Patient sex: M
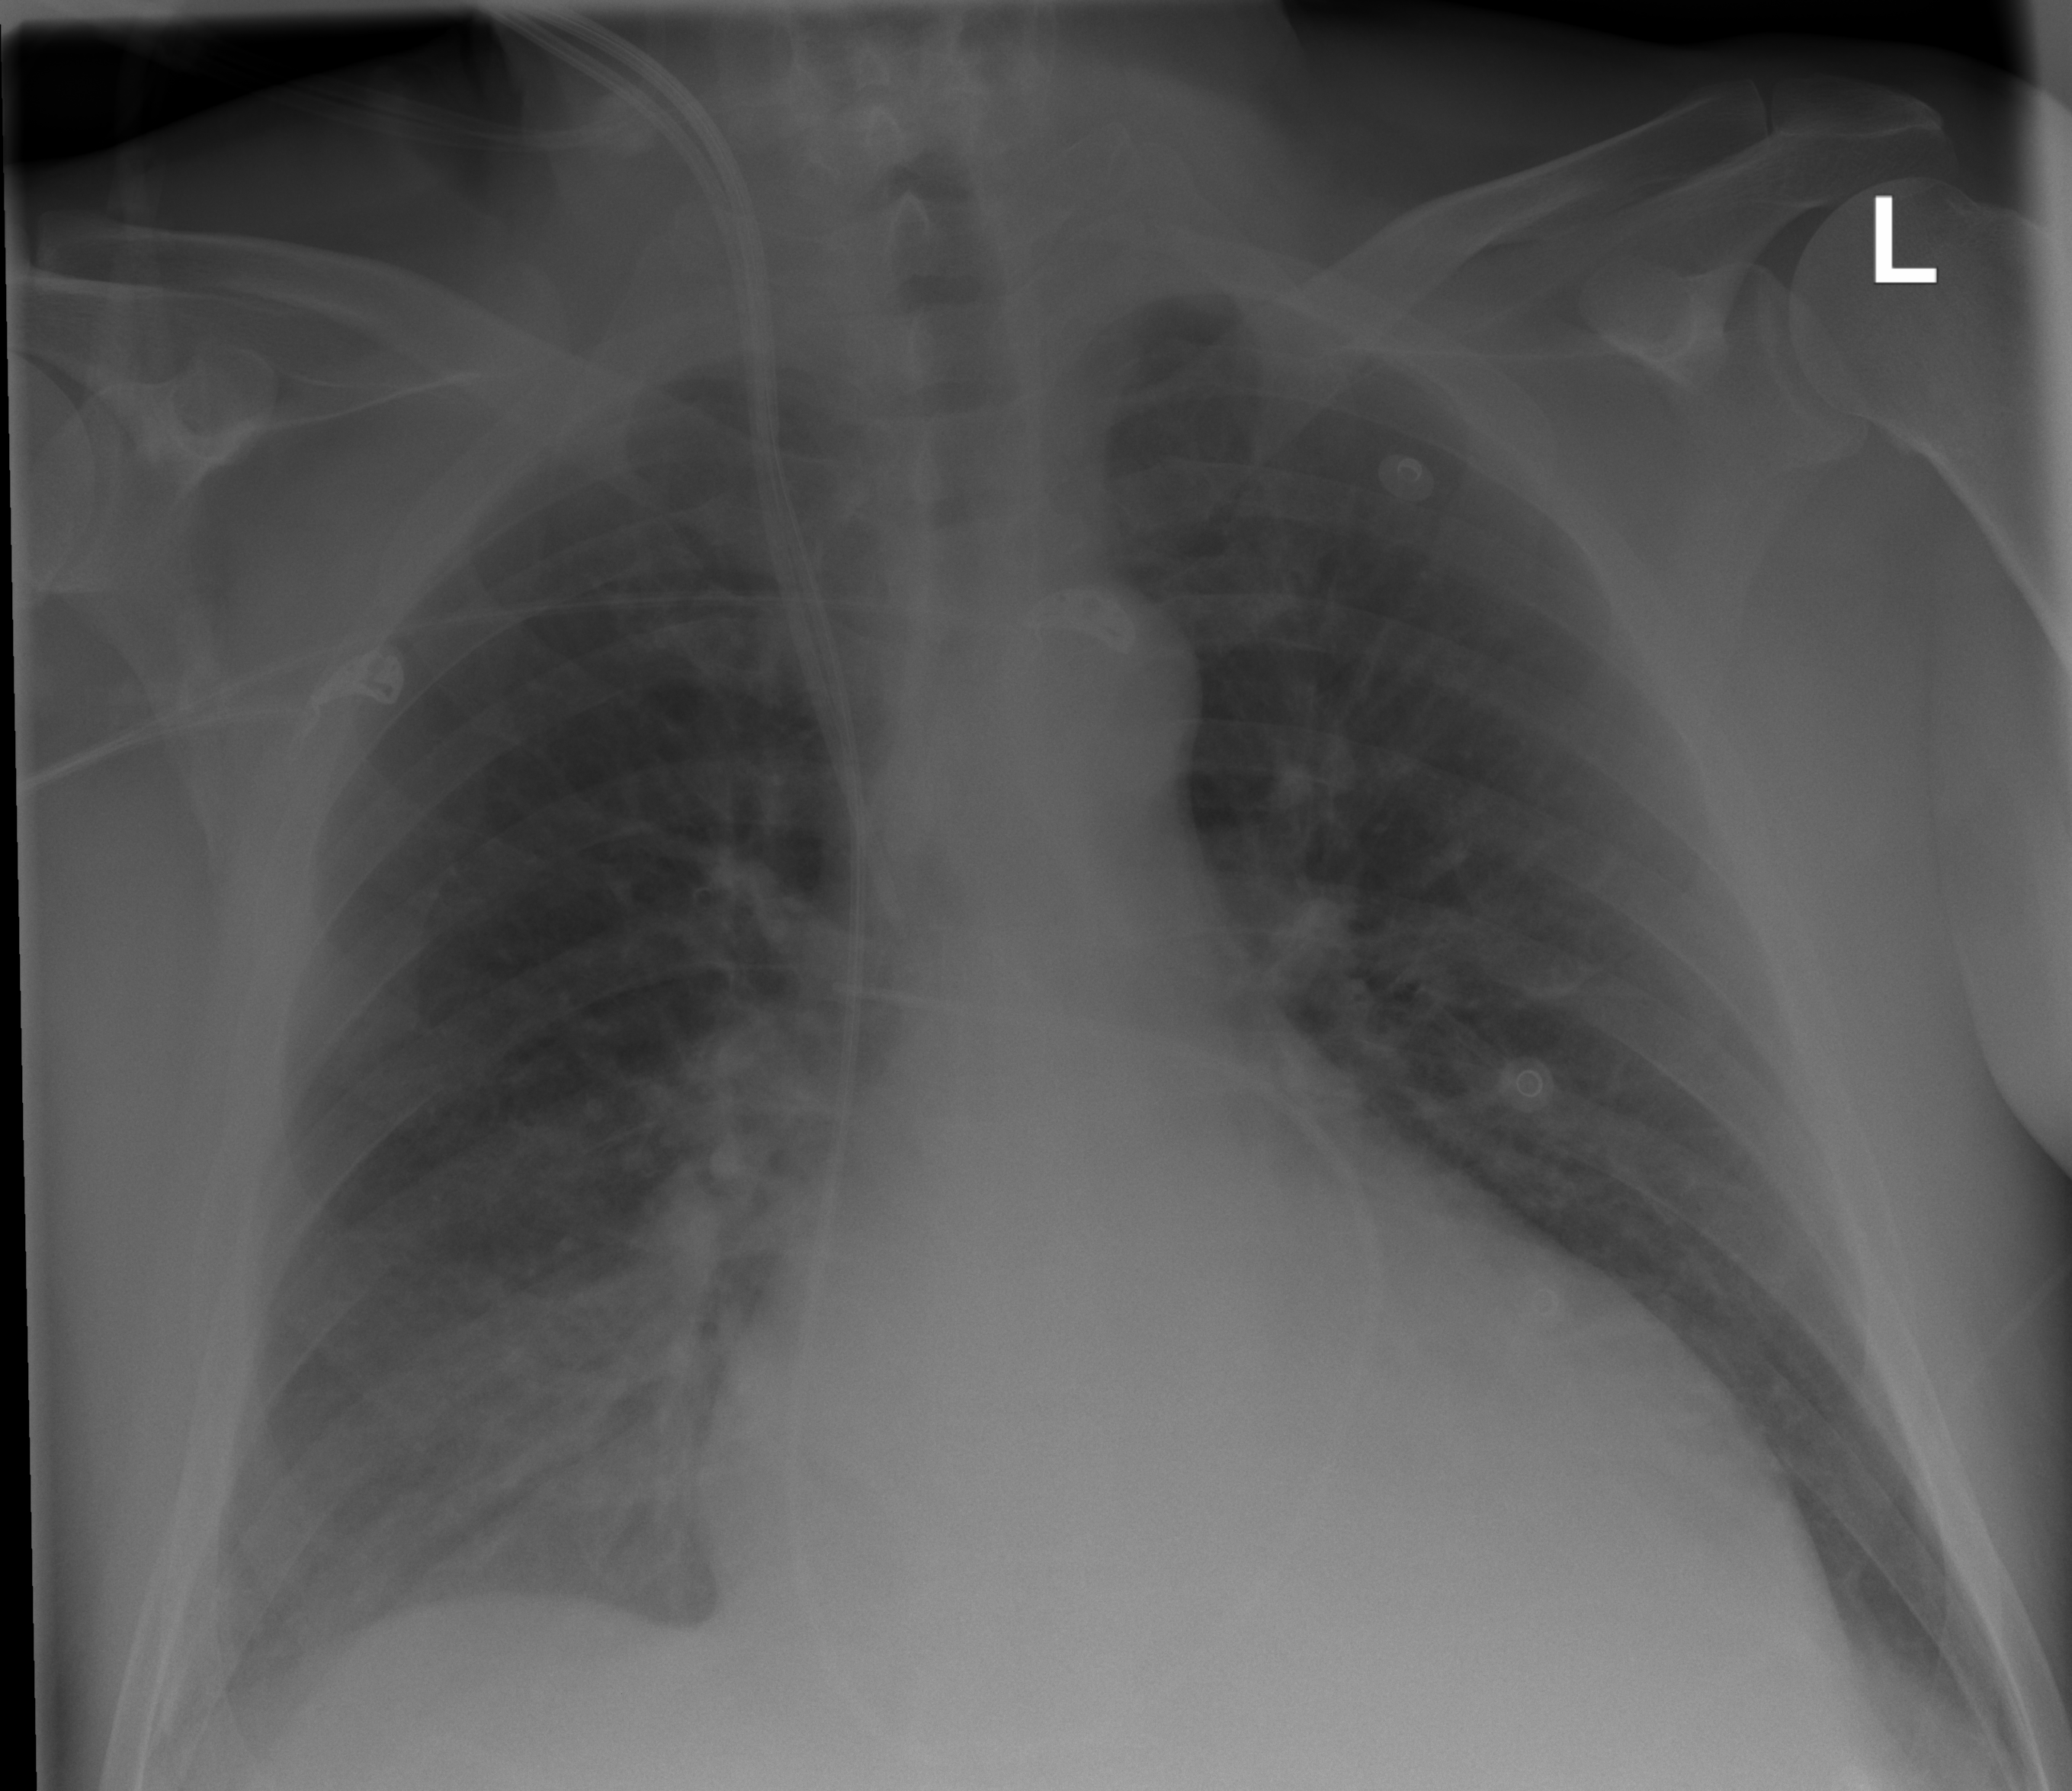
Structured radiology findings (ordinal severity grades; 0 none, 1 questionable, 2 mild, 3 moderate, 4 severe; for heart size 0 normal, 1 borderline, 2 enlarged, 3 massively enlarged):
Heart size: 2
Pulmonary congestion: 0
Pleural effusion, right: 1
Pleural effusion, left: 1
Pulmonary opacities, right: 0
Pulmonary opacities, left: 0
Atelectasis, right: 0
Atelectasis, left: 0